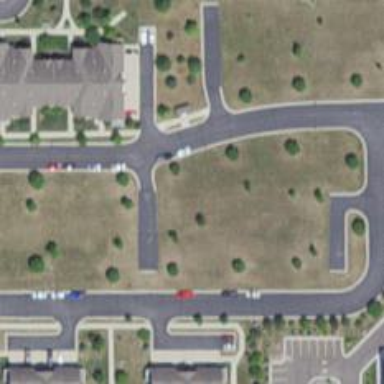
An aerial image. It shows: Driveway.